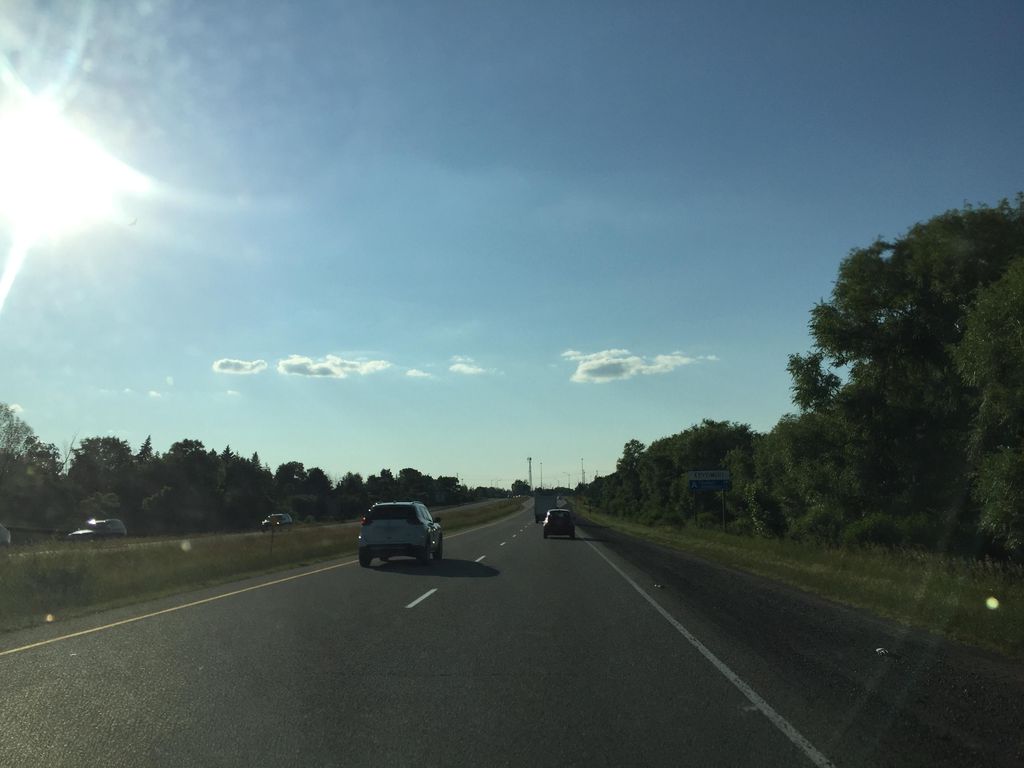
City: kitchener-waterloo